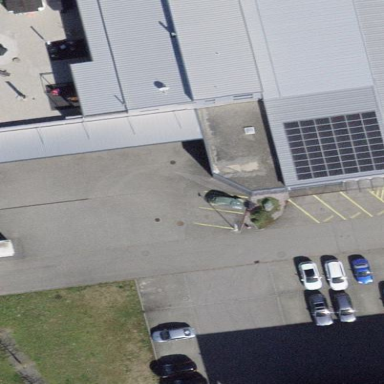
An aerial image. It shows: Industrial building.